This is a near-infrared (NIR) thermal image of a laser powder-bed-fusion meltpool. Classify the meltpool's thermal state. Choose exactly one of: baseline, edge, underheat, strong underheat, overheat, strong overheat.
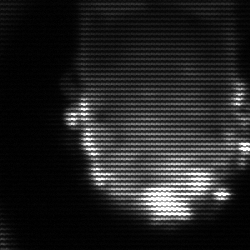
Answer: baseline